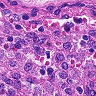
Metastatic tissue present: no